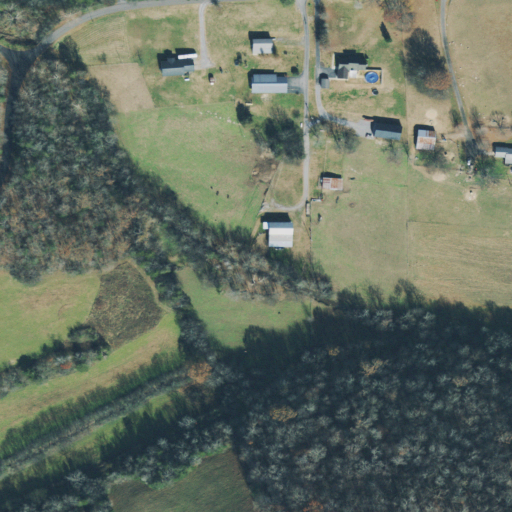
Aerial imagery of valley in Tennessee named Eden Hollow containing pasture, mixed forest, deciduous forest, open development, low intensity development, and shrub